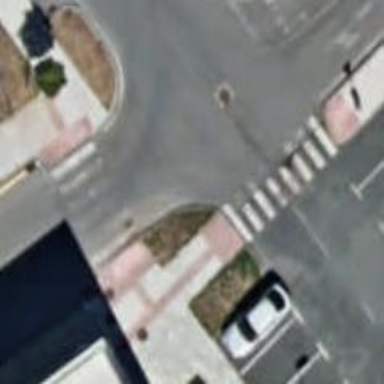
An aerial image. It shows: Sidewalk.